Interaction volume radius: 10 \u00c5
Interaction volume height: 30 \u00c5
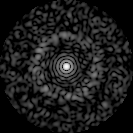
Disorder parameter: 0.8414